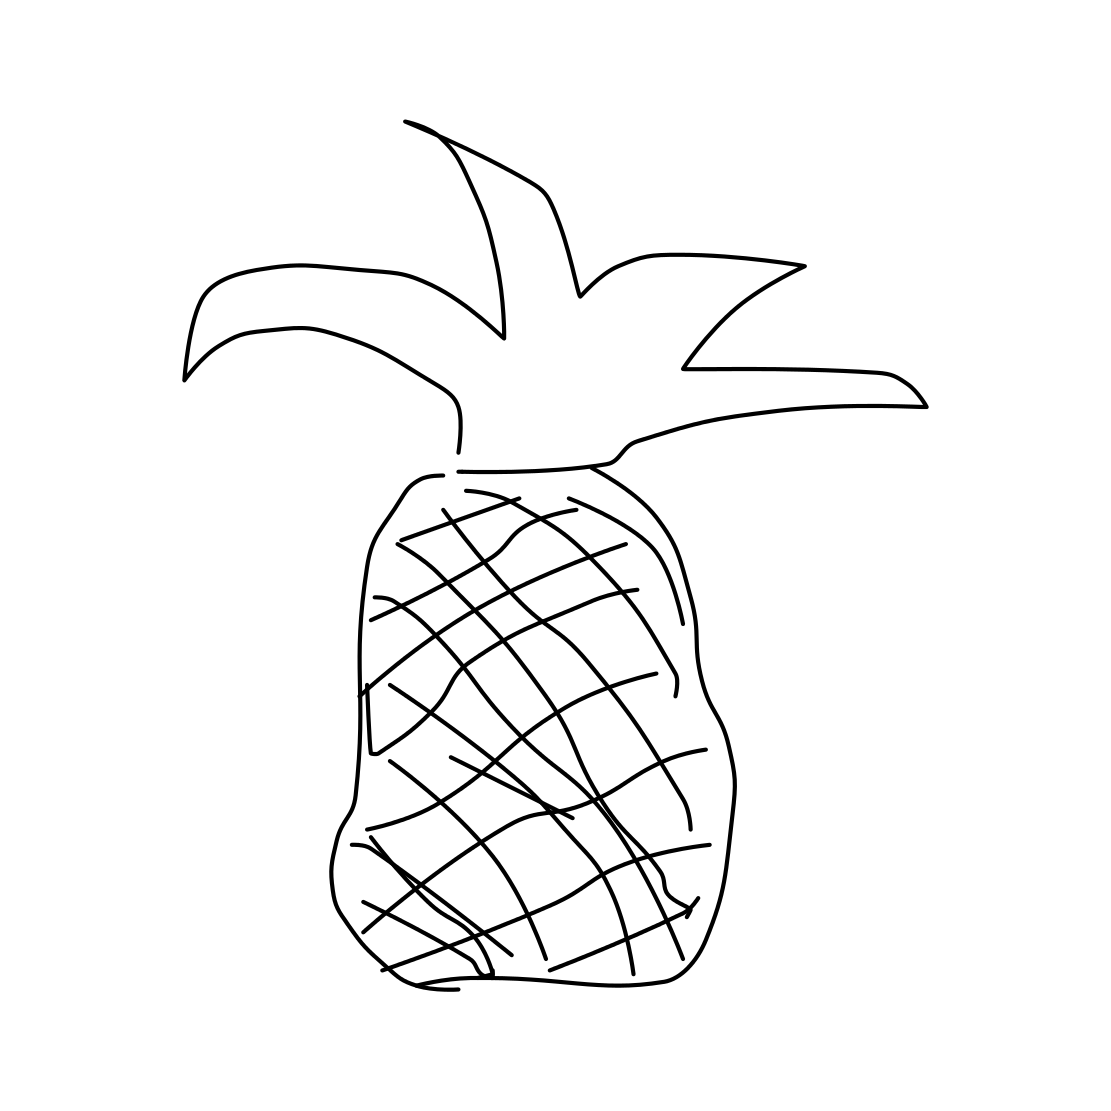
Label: pineapple